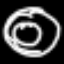
Label: donut